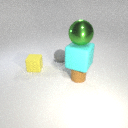
large green metal sphere above small brown rubber cylinder